Aerial crown-view tile of a tropical tree (Barro Colorado Island, Panama), acquired 20250414:
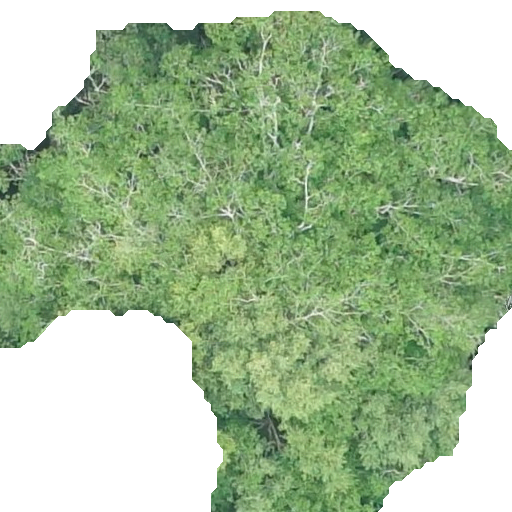
Species: Hura crepitans
GBIF accepted scientific name: Hura crepitans
Crown area: 298.132 m²